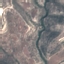
Land use / land cover: HerbaceousVegetation